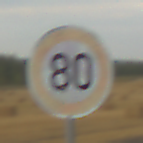
Verkehrszeichen: Geschwindigkeit80
Umgebung: Outdoor, RoadRail
Tageszeit: SunriseSunset
Wetter: PartlyCloudy
Licht: Natural
Jahreszeit: NotSpecified
Kontrast: LowContrast